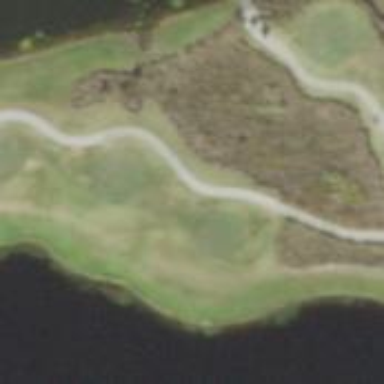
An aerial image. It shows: Path for golf carts.